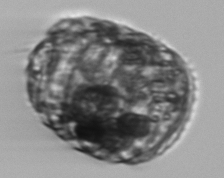
Label: Polykrikos